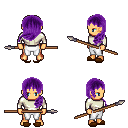
a pixel art fantasy rpg character, male body template, human, tanned skin, white long-sleeve shirt, white pants, purple left-swept hairstyle, brown slippers, spear, four views (front, back, left, right), 2x2 character sprite sheet, small pixel art, hard edges, no anti-aliasing